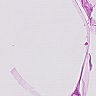
Metastatic tissue present: no